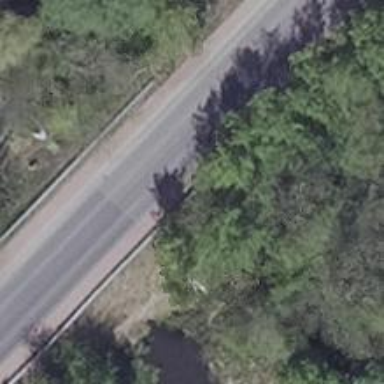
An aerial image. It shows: Tertiary road on bridge with asphalt surface. There are cycle tracks on both sides and foot tracks on either side of the road.